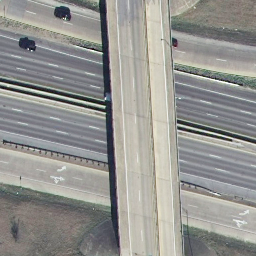
Label: overpass